Interaction volume radius: 5 \u00c5
Interaction volume height: 35 \u00c5
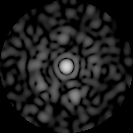
Disorder parameter: 0.8241